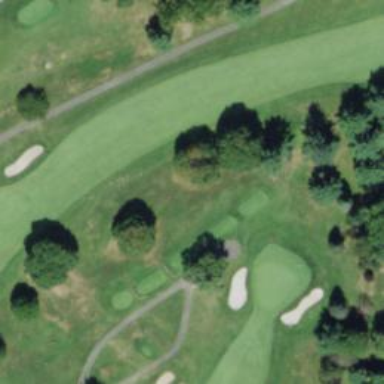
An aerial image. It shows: Path used for both walking and golf.